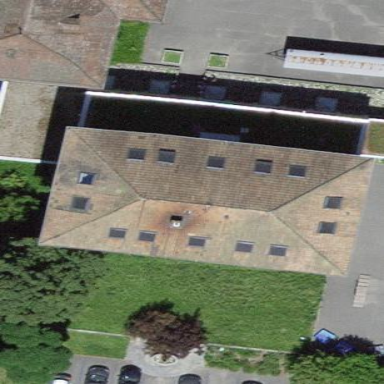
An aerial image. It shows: School building.